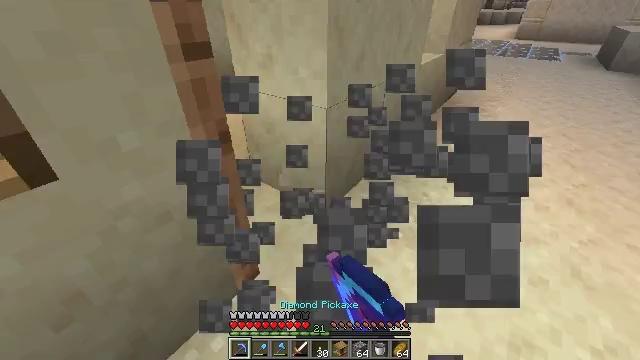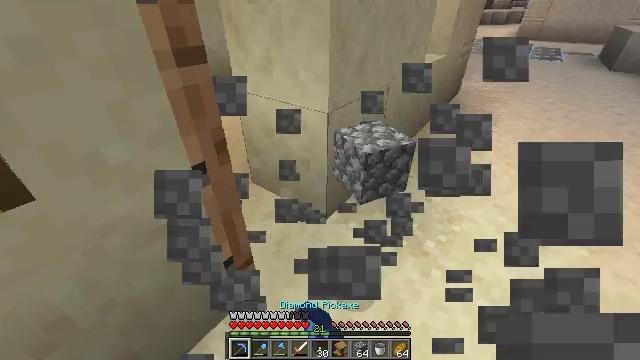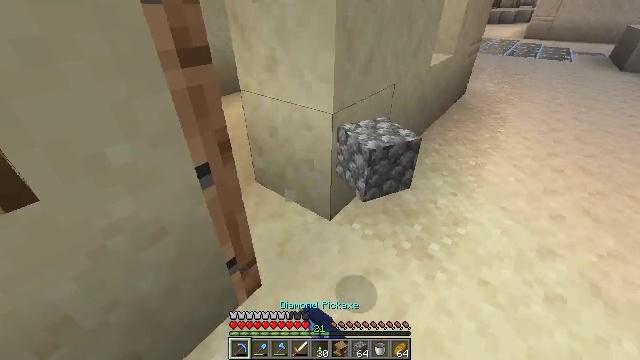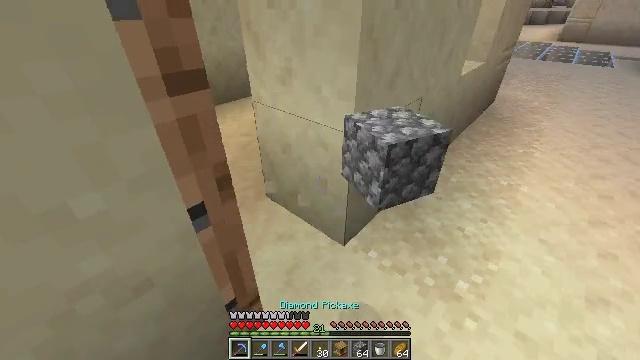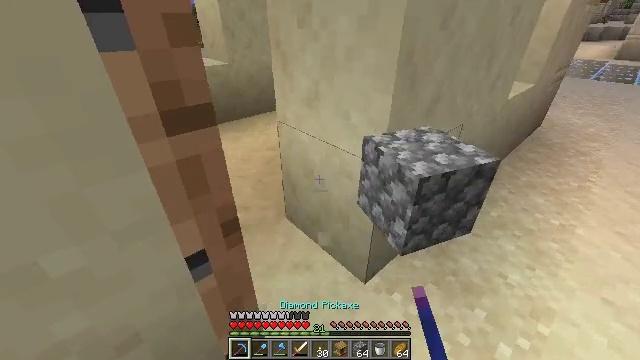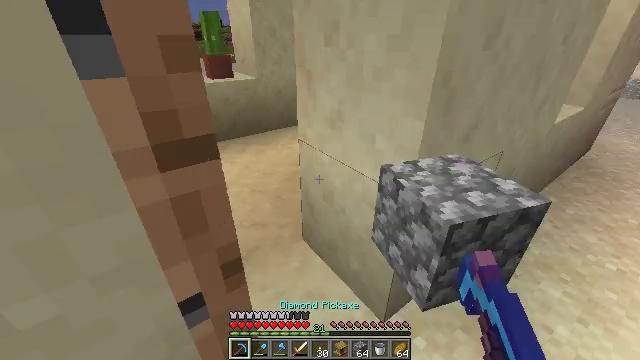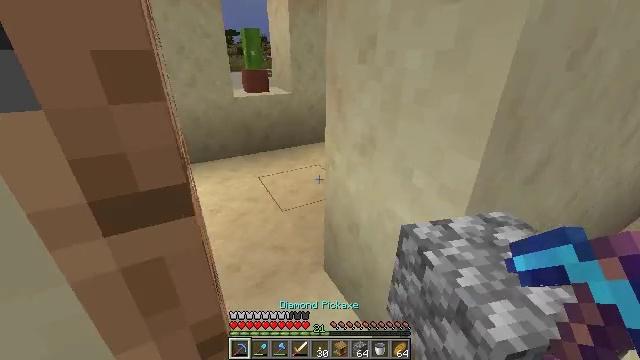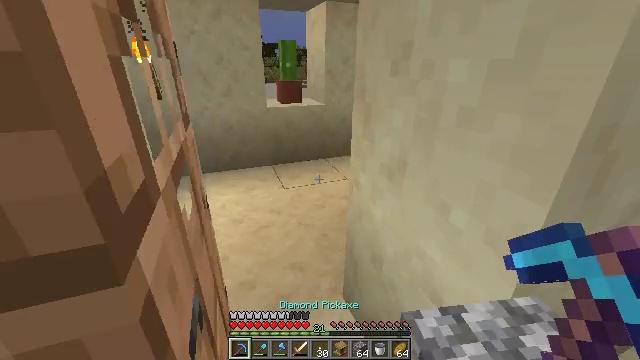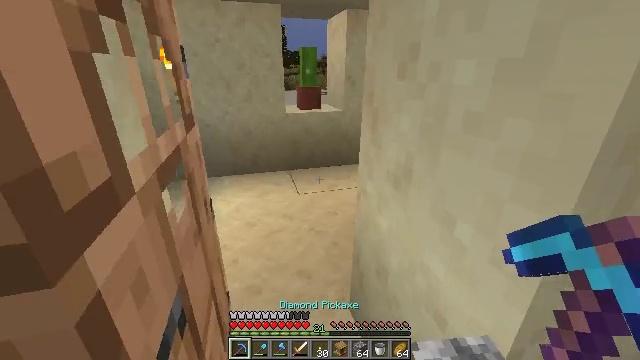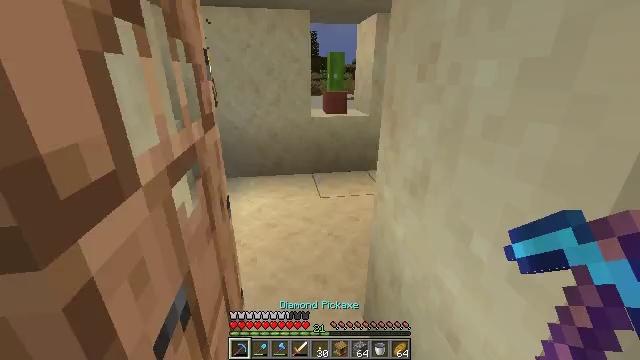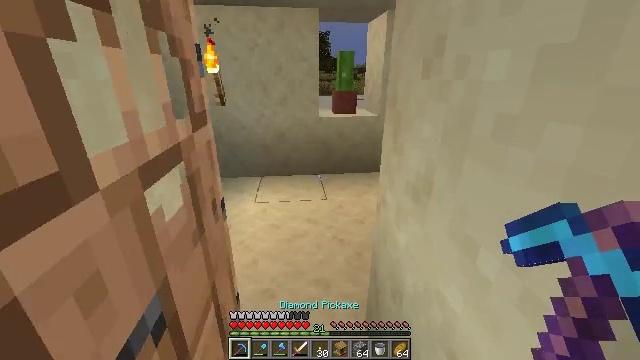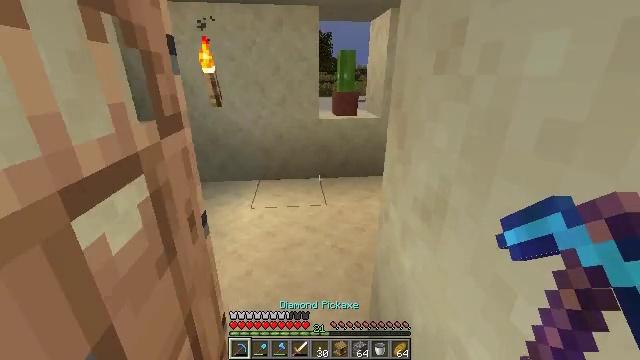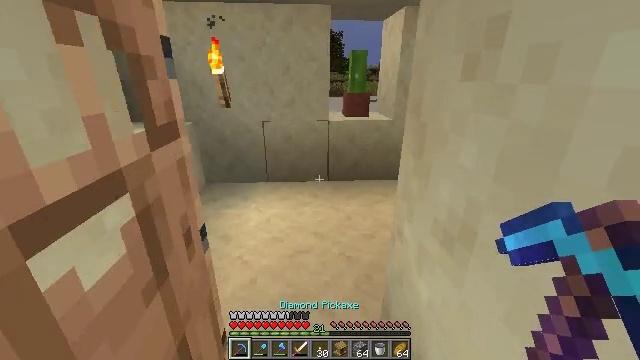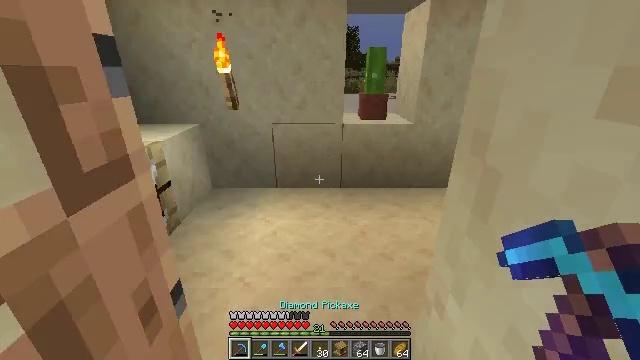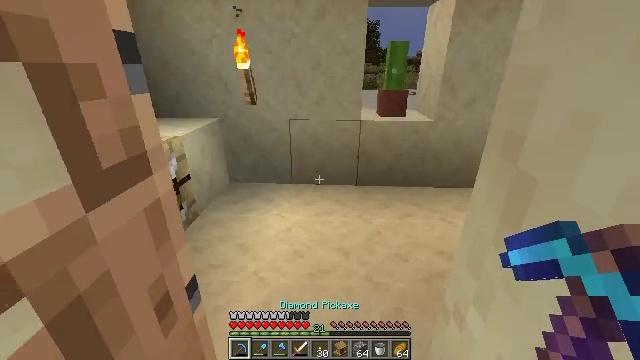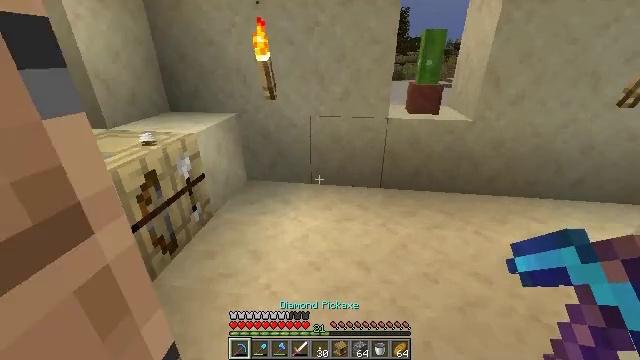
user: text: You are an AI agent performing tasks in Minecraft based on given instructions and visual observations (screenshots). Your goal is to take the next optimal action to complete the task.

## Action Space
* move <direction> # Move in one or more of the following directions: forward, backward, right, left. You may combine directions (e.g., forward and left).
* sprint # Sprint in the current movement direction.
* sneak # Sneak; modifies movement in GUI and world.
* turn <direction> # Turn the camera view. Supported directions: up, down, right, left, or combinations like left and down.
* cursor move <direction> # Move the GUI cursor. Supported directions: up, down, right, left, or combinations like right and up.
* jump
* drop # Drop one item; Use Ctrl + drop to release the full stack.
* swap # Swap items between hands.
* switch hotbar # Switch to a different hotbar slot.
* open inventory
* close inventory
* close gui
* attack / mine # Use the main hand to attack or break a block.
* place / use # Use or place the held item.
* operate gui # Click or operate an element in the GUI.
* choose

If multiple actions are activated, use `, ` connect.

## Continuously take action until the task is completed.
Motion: motion action
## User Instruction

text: Mine smooth sandstone using a pickaxe.
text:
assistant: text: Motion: move forward
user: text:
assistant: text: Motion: move forward, turn left
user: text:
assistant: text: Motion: move forward, turn left
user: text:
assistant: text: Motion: move forward, turn left and up
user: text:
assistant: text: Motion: move forward, turn left and up
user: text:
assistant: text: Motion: move forward, turn left and up
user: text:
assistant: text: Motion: move forward, turn left and up
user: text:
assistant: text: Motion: move forward, turn left and up
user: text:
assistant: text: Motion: move forward, turn left
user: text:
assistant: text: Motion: move forward, turn left
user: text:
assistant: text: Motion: move forward
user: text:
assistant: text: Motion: move forward, turn left
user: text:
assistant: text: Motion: move forward, turn left
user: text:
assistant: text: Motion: move forward, turn left
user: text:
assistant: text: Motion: move forward, turn left and down
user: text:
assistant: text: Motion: move forward
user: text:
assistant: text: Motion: move forward, turn left
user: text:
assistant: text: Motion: move forward, turn left and down
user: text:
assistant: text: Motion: turn left and down
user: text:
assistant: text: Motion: no_op
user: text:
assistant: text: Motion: no_op
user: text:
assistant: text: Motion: no_op
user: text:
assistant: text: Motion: turn right
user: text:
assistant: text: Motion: turn right and up
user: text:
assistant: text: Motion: turn right and up
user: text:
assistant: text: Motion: turn right
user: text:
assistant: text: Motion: turn right
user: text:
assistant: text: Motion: no_op
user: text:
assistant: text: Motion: no_op
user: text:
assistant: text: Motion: no_op